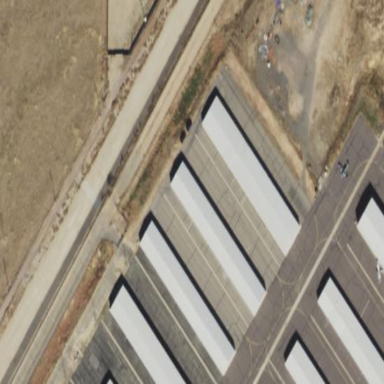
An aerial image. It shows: Hangar located at airport.